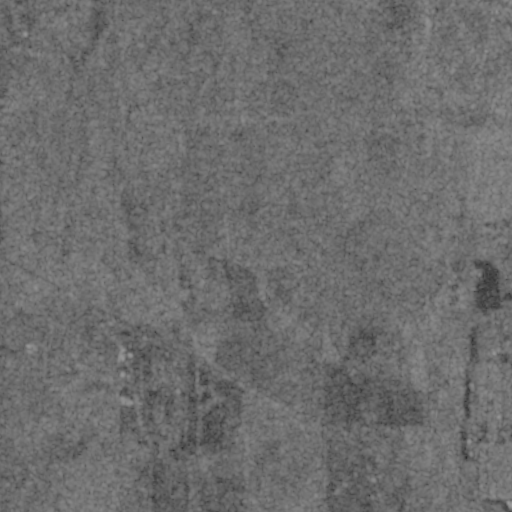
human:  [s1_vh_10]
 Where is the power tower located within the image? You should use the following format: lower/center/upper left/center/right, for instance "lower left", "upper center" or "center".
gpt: The power tower is located in the left of the image.
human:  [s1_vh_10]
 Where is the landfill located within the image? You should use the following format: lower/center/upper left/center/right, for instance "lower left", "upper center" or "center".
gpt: There is no landfill in the image.

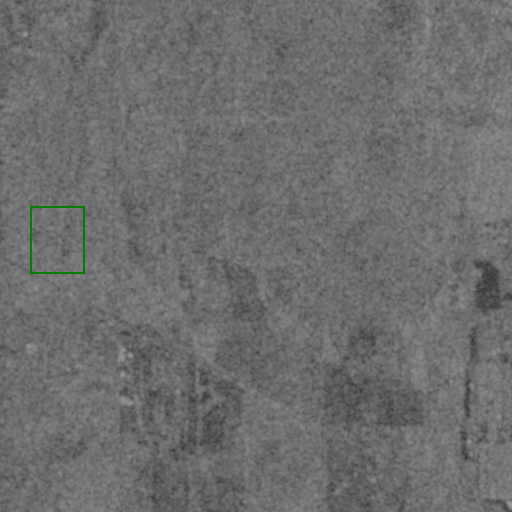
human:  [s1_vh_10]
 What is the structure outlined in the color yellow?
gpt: There is no yellow outline.
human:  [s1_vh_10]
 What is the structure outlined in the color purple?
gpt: There is no structure outlined in purple.